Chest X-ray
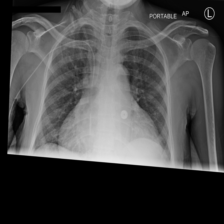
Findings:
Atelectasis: negative
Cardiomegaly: positive
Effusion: positive
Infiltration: negative
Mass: negative
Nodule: negative
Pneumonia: negative
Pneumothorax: negative
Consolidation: negative
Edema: negative
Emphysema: negative
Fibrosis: negative
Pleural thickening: negative
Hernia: negative